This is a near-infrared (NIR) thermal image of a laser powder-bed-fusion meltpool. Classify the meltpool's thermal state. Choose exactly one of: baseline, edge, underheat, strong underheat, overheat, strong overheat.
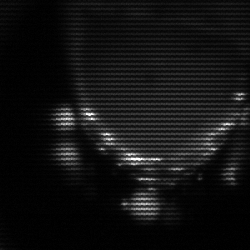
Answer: baseline